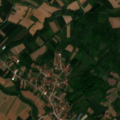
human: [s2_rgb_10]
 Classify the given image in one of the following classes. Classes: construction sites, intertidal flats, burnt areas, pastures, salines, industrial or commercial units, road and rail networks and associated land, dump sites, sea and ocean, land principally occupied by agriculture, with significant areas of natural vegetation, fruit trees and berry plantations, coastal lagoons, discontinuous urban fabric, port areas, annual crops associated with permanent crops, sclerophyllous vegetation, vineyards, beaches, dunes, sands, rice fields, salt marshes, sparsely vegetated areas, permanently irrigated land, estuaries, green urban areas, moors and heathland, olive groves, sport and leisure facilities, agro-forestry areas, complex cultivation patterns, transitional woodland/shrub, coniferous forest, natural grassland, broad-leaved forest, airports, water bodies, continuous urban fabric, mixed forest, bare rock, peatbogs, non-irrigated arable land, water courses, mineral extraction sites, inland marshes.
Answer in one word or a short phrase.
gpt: discontinuous urban fabric, non-irrigated arable land, complex cultivation patterns, land principally occupied by agriculture, with significant areas of natural vegetation, broad-leaved forest